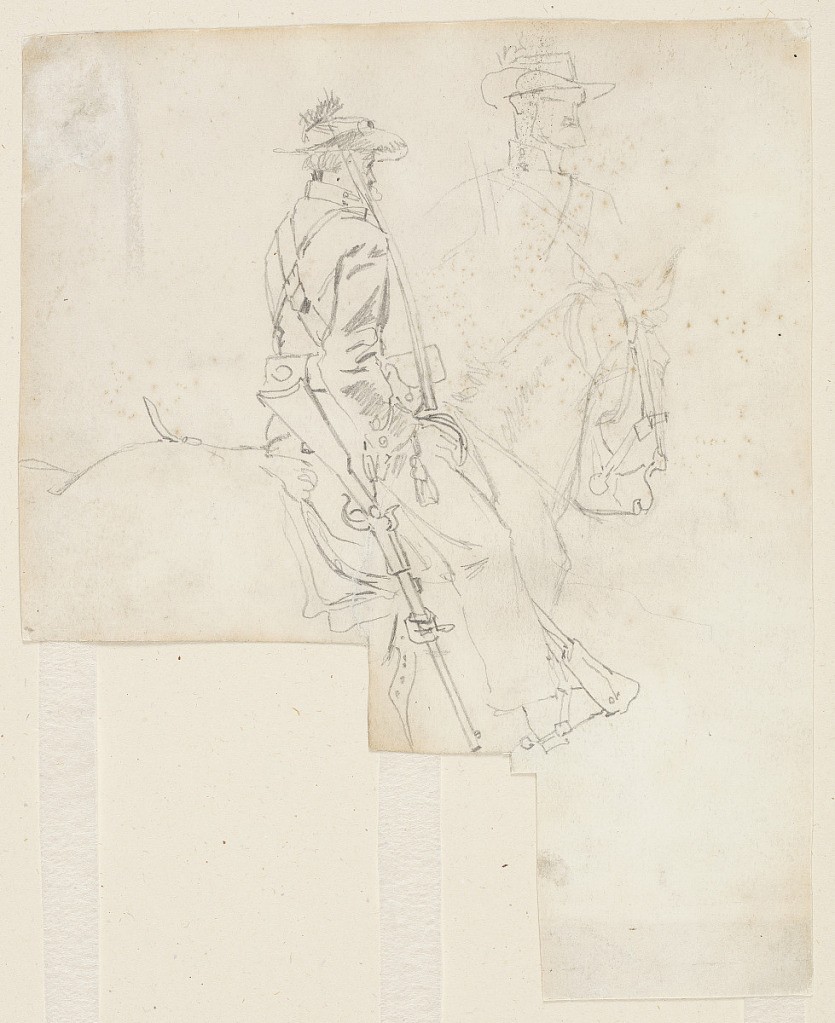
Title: Side View of a Mounted Officer
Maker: Winslow Homer, American, 1836–1910
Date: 1862
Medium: Graphite on off-white wove paper
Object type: Drawing
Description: Almost three-quarters view of mounted officer seen from the right rear in foreground and at right background a slight sketch of the head and shoulders of the same figure, seen from the front.